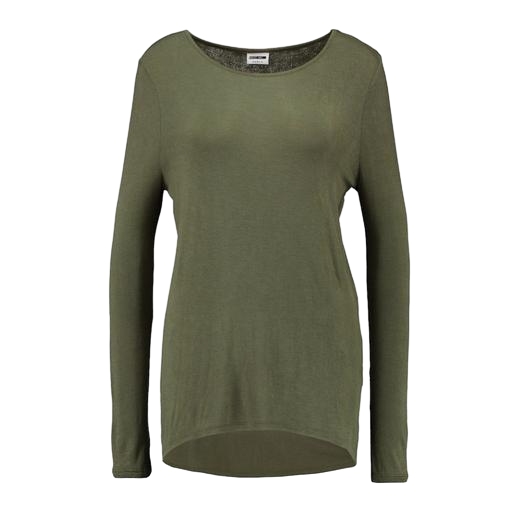
long t-shirt, long-sleeve t-shirt only macy, long green tshirt, white background